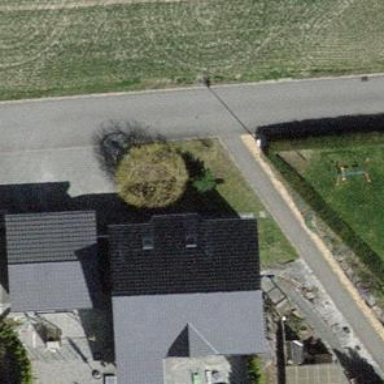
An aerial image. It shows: Building with tiled roof.